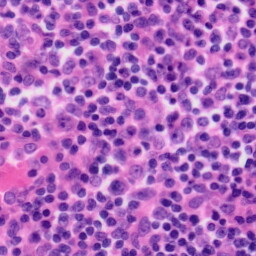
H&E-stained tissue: Tonsil